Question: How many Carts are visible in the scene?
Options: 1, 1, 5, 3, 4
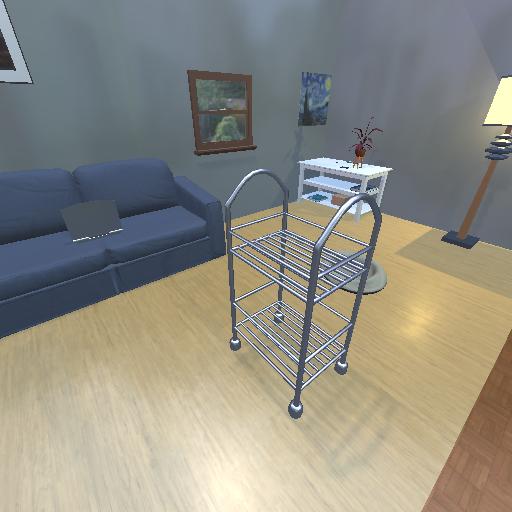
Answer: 1